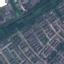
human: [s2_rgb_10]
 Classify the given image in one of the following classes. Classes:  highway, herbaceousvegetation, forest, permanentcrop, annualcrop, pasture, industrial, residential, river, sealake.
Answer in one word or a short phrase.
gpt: Residential